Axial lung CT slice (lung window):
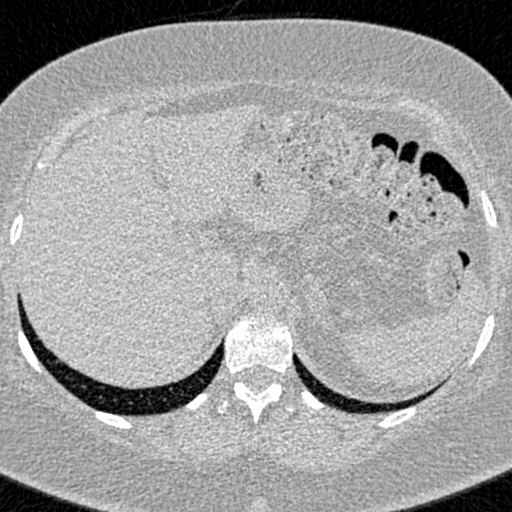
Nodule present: no